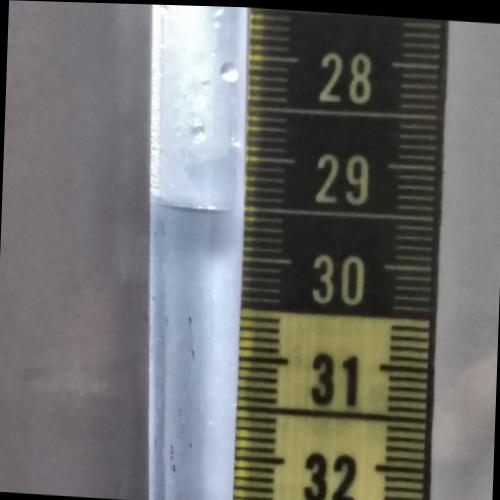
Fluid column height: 29.5 cm